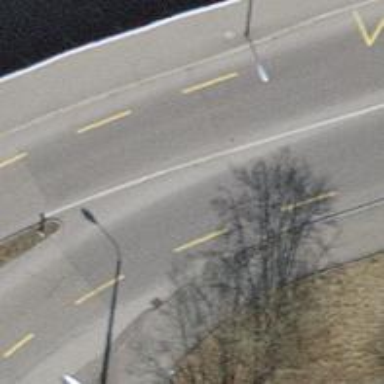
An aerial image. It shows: Secondary road with asphalt surface. There is separate cycle lane and sidewalk.